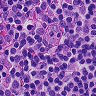
Metastatic tissue present: no